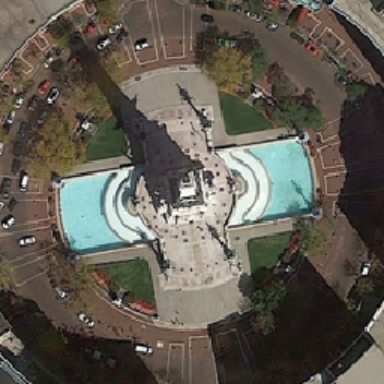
This is especially busy square .